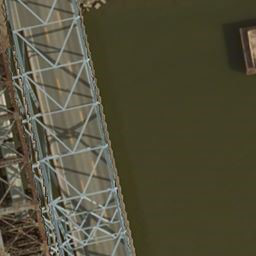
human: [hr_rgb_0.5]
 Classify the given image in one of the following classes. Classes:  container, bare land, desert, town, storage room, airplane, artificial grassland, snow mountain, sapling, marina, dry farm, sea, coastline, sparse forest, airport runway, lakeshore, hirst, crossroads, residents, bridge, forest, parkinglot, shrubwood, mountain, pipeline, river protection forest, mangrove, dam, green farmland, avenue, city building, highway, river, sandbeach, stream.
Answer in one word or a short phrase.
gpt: bridge